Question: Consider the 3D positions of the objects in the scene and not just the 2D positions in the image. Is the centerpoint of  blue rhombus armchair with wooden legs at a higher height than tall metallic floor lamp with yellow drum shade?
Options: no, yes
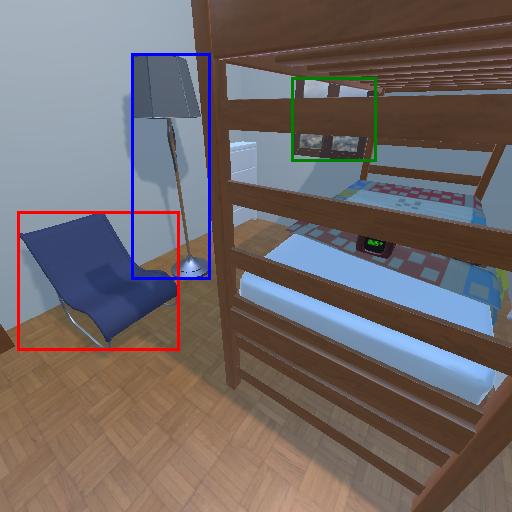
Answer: no